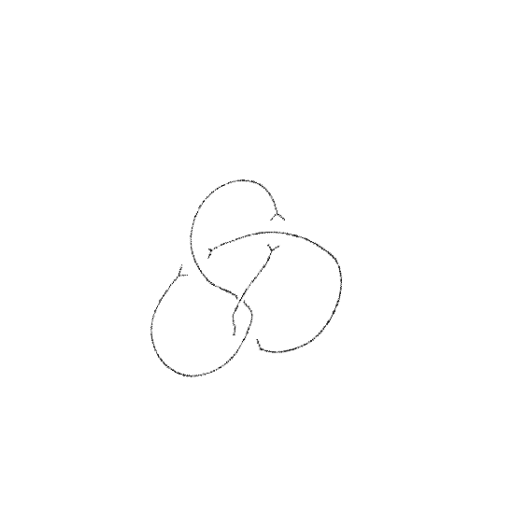
Crossing number: 4